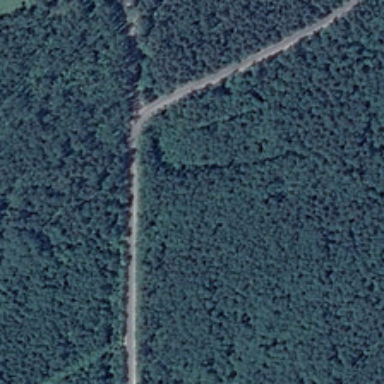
There is a road in the middle of the forest .